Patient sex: F
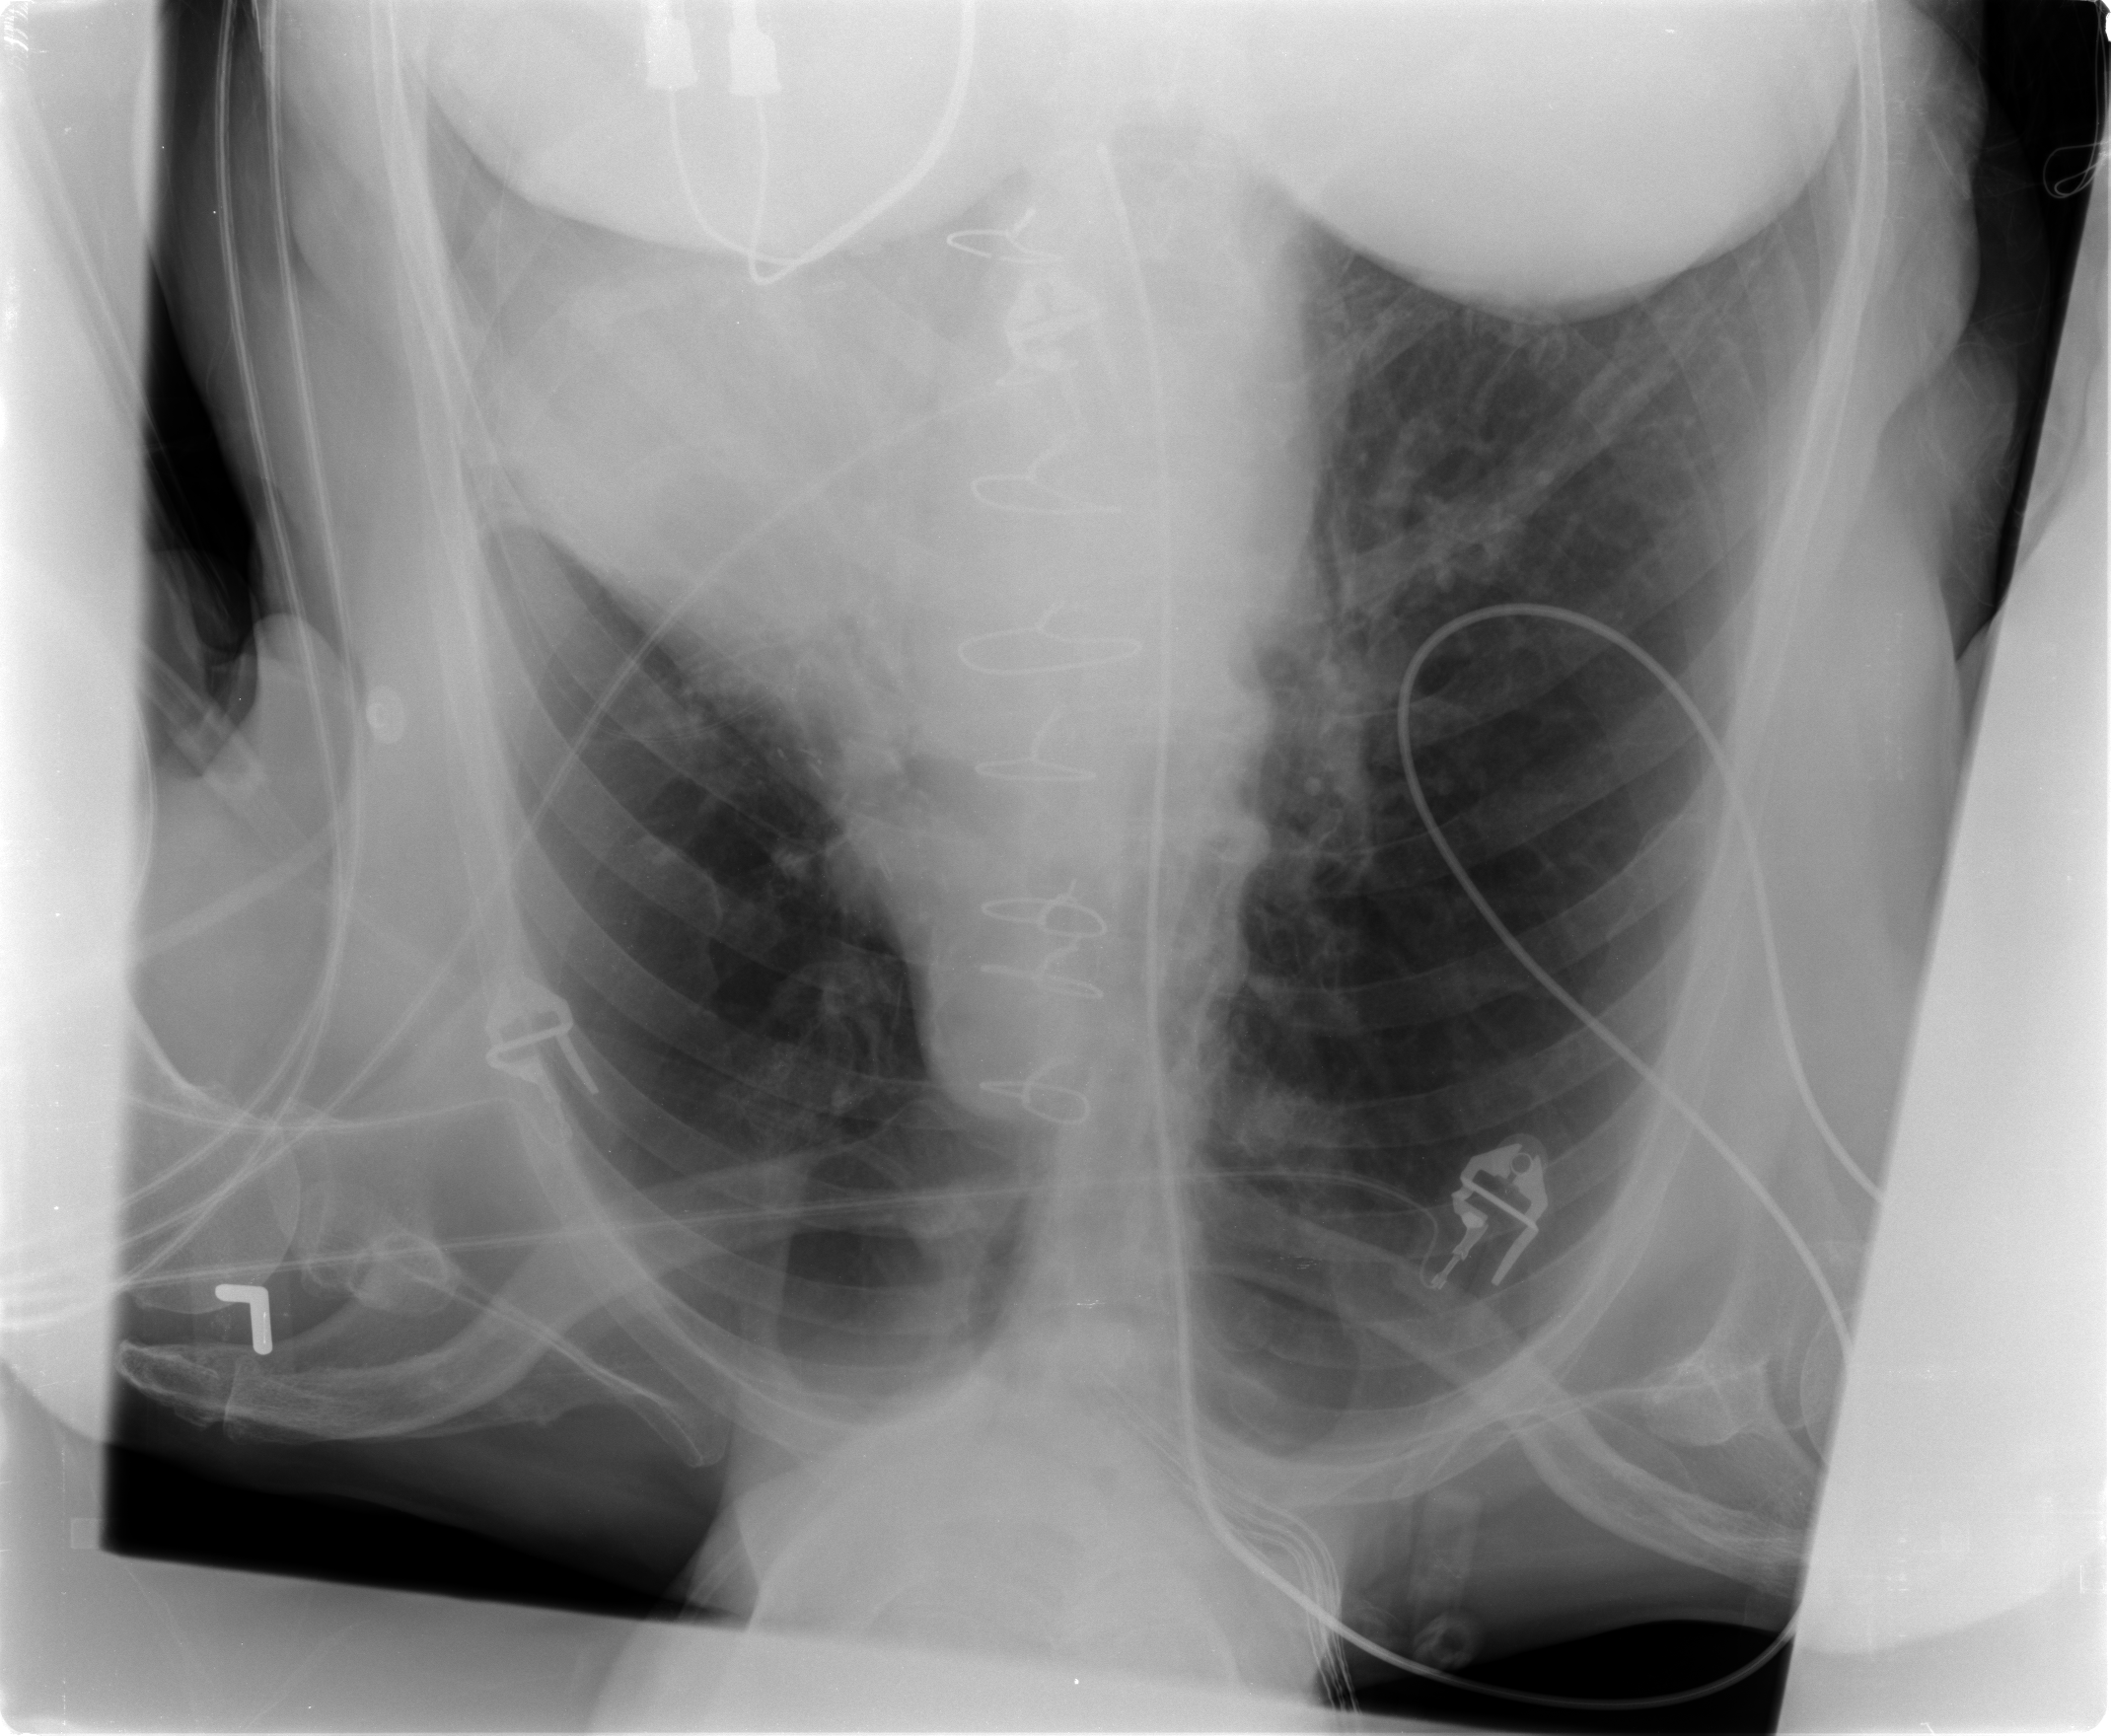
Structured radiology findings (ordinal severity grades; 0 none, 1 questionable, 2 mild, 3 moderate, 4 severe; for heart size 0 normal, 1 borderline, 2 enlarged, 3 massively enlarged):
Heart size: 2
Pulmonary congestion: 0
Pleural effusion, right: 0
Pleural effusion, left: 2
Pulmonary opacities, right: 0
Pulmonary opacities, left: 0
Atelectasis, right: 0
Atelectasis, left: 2